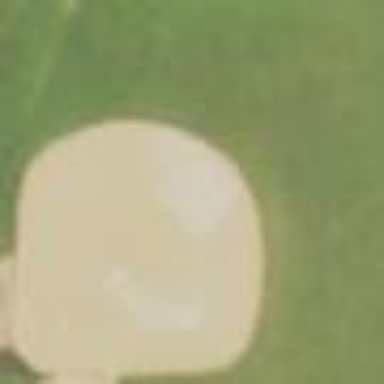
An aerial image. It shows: Baseball pitch with fine gravel surface.